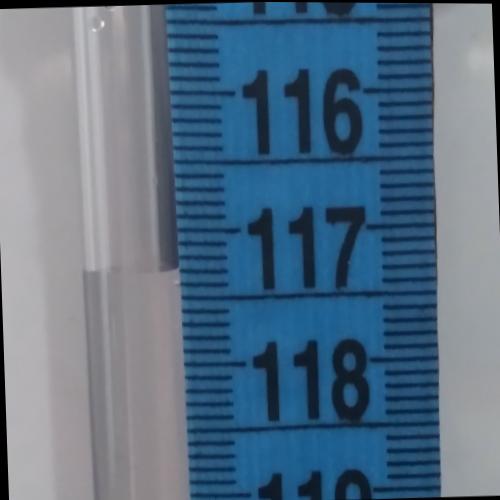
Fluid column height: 117.3 cm